Question: How can I assign a background image to tabpage control in Visual Studio C# 2010? I am able to provide background image to each of the tab separately, but I cannot do it so for the whole tabpage control, due to which a portion of tabpage control remain with different background and each of the tab pages has ok and fine background.
Here is the picture of my form:

See the 'grey-colored' region in the tabs line. How can I cover the whole tabpage control with one single background?
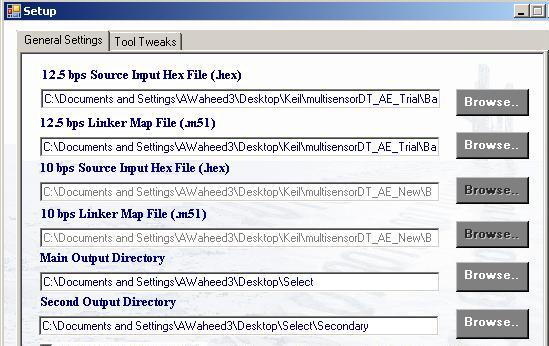
Answer: The header area that contains the tabs is not part of your tab page. It's part of the parent 'TabControl', which is automatically drawn for you by Windows.
If you want to change how it looks, you'll have to draw it yourself. That's called owner-drawing, and it's not exactly a trivial undertaking, especially for a complicated control like this one. For starters, you can't just use 'OwnerDrawFixed', because that just allows you to custom draw the contents of the tabs (for example, to change the font). You will need to owner draw the tab control.
I can't imagine a reason that you would ever want do this, but you'll find a few samples online that might help get you started. For example:
- <URL>